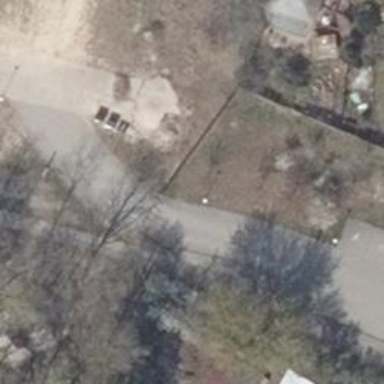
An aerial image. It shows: Asphalt road in residential area.